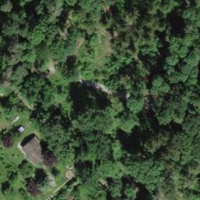
EUNIS habitat code: 53
Species observed at this site:
Certhia brachydactyla
Dendrocopos major
Sitta europaea
Aegithalos caudatus
Circaea lutetiana